【题型】填空题　【知识点】平面几何　【难度】medium
如图，在 $\parallelogram ABCD$ 中，$\angle B=45^\circ$，$AD=6$，$E$，$H$ 分别为边 $AB$，$CD$ 上一点，将 $\parallelogram ABCD$ 沿 $EH$ 翻折，使得 $AD$ 的对应线段 $FG$ 经过点 $C$。若 $FG \perp CD$，$CG=3$，则 $EF$ 的长度为\underline{\quad\quad\quad}。

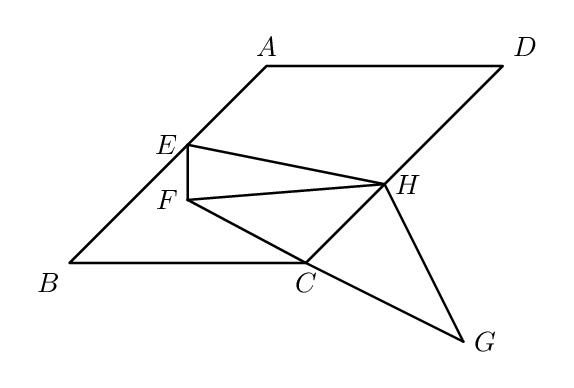
【解答】
【答案】$6 - 3\sqrt{2}$

【详解】解：延长 $CF$ 与 $AB$ 交于点 $M$。

$\because$ 四边形 $ABCD$ 是平行四边形，

$\therefore AB \parallel CD$，$BC = AD = 6$，$AD \parallel BC$。

$\because FG \perp CD$，

$\therefore CM \perp AB$，

$\because \angle B = 45^\circ$，

$\therefore \triangle BCM$ 是等腰直角三角形，

$\therefore CM = MB$，

$\because BC = 6$，

则 $BC^2 = CM^2 + MB^2$，

即 $6^2 = 2CM^2$，

$\therefore CM = MB = 3\sqrt{2}$，

由折叠知 $GF = AD = 6$，

$\because CG = 3$，

$\therefore MF = CM - CF = CM - (GF - CG) = 3\sqrt{2} - 3$，

$\because AD \parallel BC$，

$\therefore \angle A = 180^\circ - \angle B = 180^\circ - 45^\circ = 135^\circ$，

$\therefore \angle EFC = \angle A = 135^\circ$，

$\therefore \angle MFE = 180^\circ - 135^\circ = 45^\circ$，

$\because CM \perp AB$，

$\therefore \triangle EFM$ 是等腰直角三角形，

$\therefore EM = FM = 3\sqrt{2} - 3$，

$\therefore EF = \sqrt{EM^2 + FM^2} = \sqrt{2} \times (3\sqrt{2} - 3) = 6 - 3\sqrt{2}$，

故答案为：$6 - 3\sqrt{2}$。

【点睛】本题主要考查了平行四边形的性质，折叠的性质，勾股定理，等腰三角形的判定与性质，关键是作辅助线构造直角三角形。
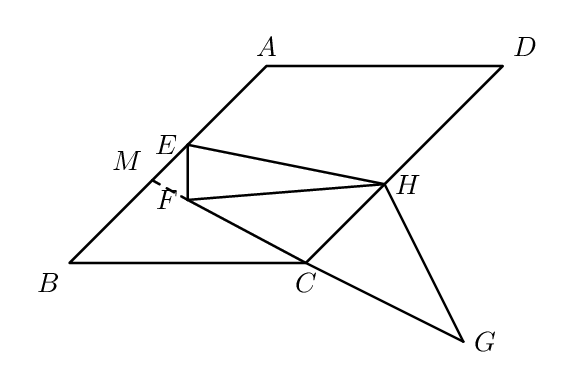